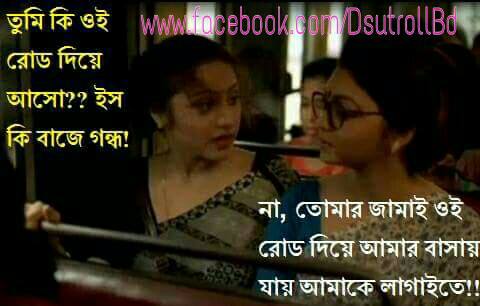
Text: তুুমি কি ওঁই রোড দিয়ে আসো ?? ইস কি বাজে গন্ধ !     না , তোমার জামাই ওই রোড দিয়ে আমার বাসায় যায় আমাকে লাগাইতে !!
Label: Hate
Hate category: Personal Offence
Targeted group: Individual